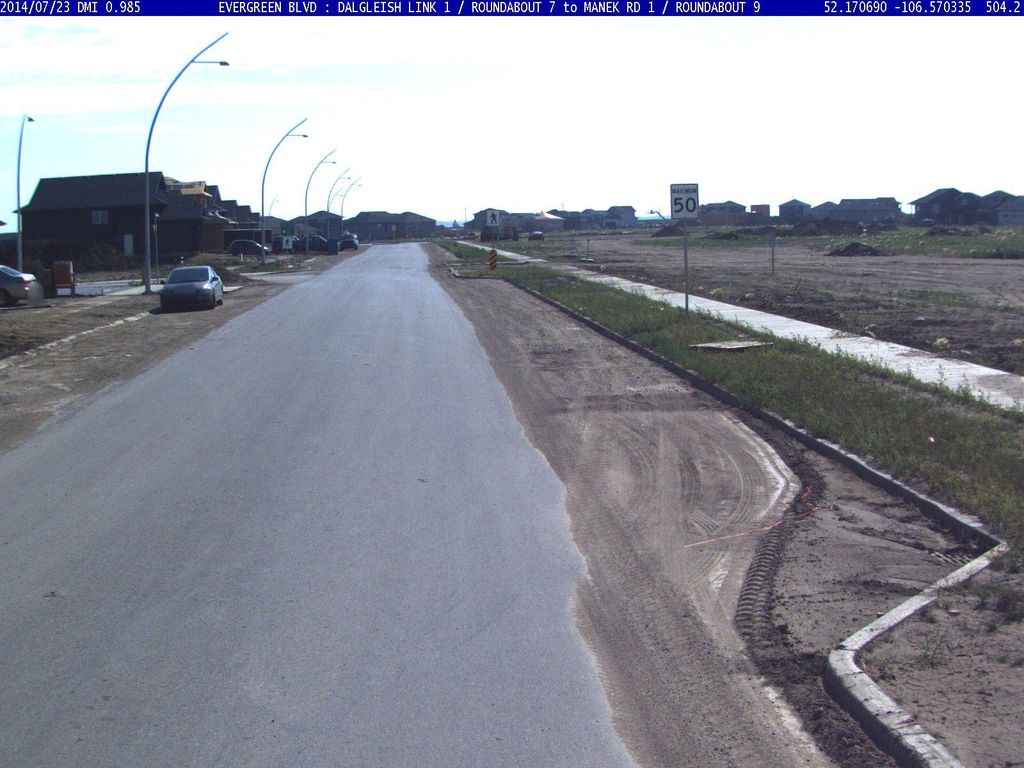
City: saskatoon